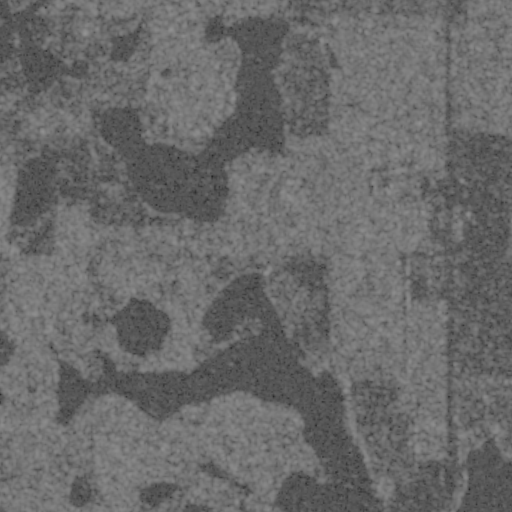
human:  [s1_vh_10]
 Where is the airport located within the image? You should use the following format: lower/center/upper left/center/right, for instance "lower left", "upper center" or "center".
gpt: The airport is located in the upper right of the image.
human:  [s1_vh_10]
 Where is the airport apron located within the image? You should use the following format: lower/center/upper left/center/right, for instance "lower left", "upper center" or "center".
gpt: The airport apron is located in the center right of the image.
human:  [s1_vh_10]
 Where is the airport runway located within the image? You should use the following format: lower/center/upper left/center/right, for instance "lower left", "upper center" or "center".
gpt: The airport runway is located in the upper right of the image.
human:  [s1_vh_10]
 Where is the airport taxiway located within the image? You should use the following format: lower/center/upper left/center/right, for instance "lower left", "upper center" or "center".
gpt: The airport taxiway is located in the center right of the image.
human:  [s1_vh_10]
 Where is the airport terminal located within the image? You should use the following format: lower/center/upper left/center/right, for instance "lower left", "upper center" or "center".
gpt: The airport terminal is located in the center right of the image.
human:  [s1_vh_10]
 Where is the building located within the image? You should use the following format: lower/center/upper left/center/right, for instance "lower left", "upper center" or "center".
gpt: The building is located in the center right of the image.
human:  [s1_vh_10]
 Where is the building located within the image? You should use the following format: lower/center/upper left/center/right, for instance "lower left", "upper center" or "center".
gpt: The building is located in the right of the image.
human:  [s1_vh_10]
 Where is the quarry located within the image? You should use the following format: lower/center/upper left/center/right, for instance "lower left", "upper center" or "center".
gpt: There is no quarry in the image.

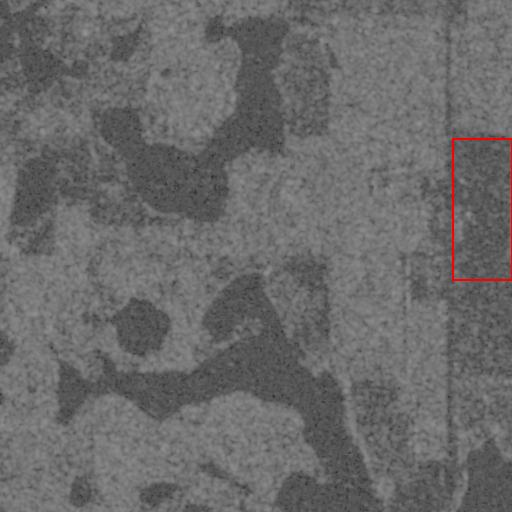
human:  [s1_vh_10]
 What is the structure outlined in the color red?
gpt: The structure outlined in red is an airport.
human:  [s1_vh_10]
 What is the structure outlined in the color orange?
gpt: There is no orange outline.